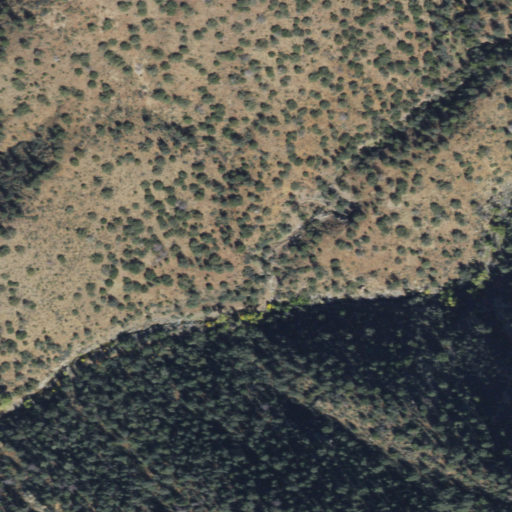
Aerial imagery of valley in Arizona named Summit Canyon containing shrub and evergreen forest